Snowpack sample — Buffalo Mountain, Silverthorne, Colorado, USA (1/25/25, 10:11 AM MST)
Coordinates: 39.6222, -106.1139
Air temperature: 22 °F
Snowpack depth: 110 cm
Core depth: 40 cm
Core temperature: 46.4 °F
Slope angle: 12°, slope face: 102°
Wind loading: high
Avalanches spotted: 0
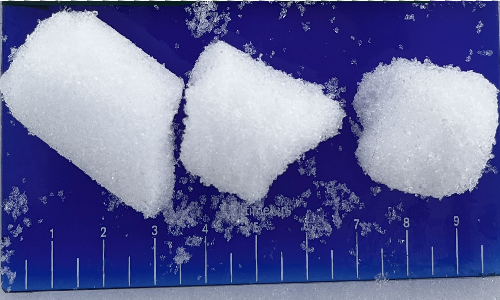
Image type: core
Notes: No avalanches nearby, collected on the outskirts of a fire break 15 meters from the treeline, on way to Buffalo and Red Mountain